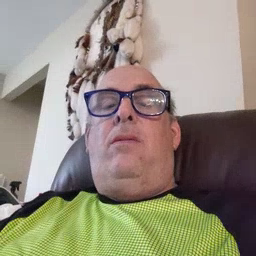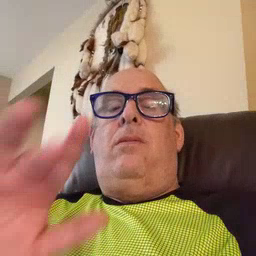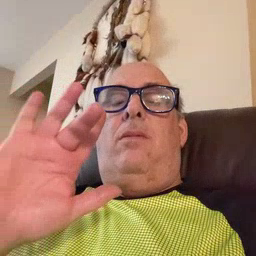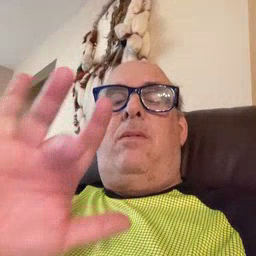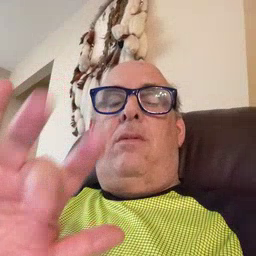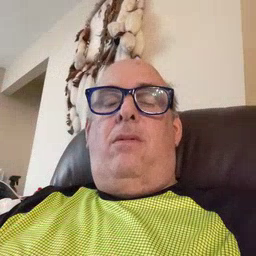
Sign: touch